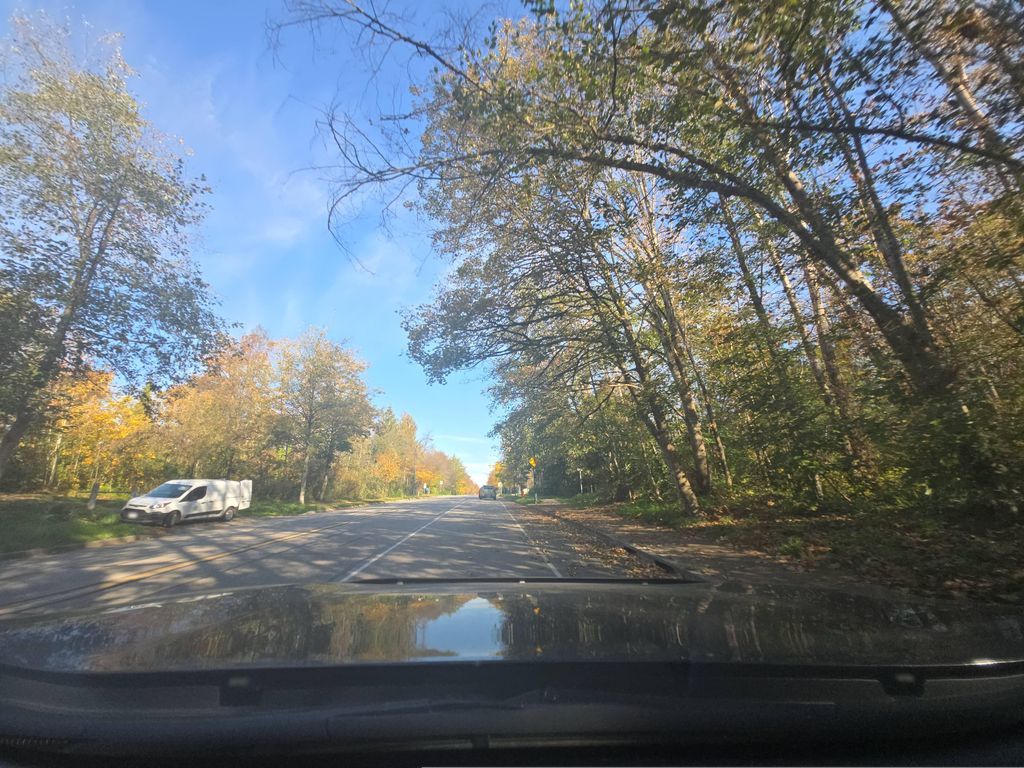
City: vancouver